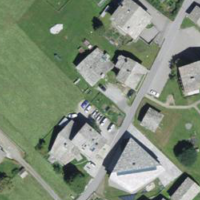
EUNIS habitat code: 54
Species observed at this site:
Tachymarptis melba
Pica pica
Delichon urbicum
Passer domesticus
Corvus corax
Motacilla alba